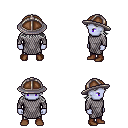
a pixel art fantasy rpg character, male body template, dark elf, purple skin, chain mail, metal pants, gray loose hair, chain helm, brown shoes, four views (front, back, left, right), 2x2 character sprite sheet, small pixel art, hard edges, no anti-aliasing